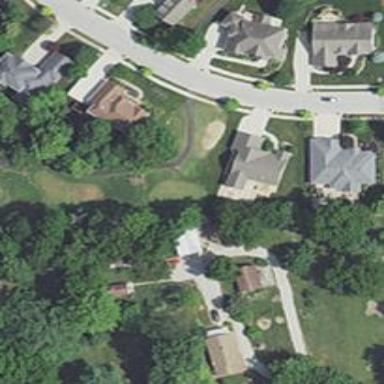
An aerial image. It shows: Golf cartpath that is also road path.